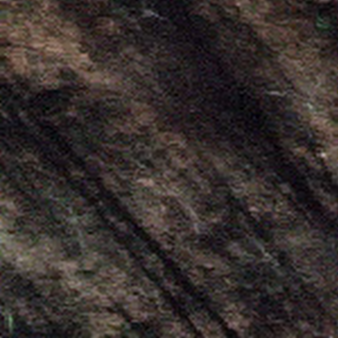
Label: other